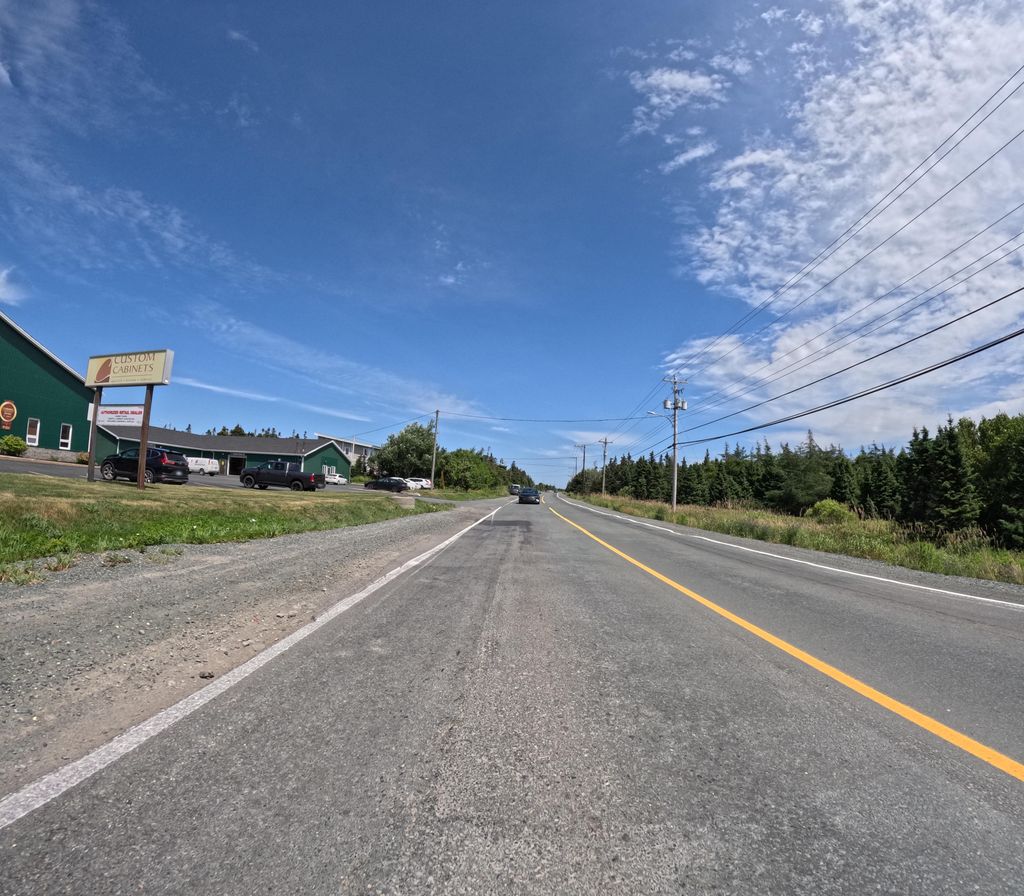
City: st_johns